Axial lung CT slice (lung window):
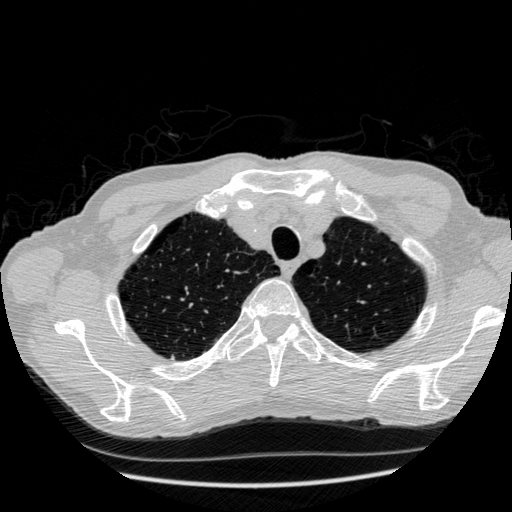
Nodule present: no